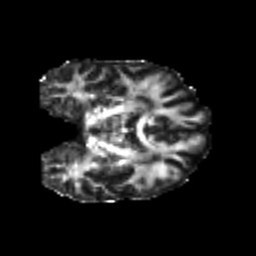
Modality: FA
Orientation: coronal
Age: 23
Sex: female
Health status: healthy
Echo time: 0.074 s